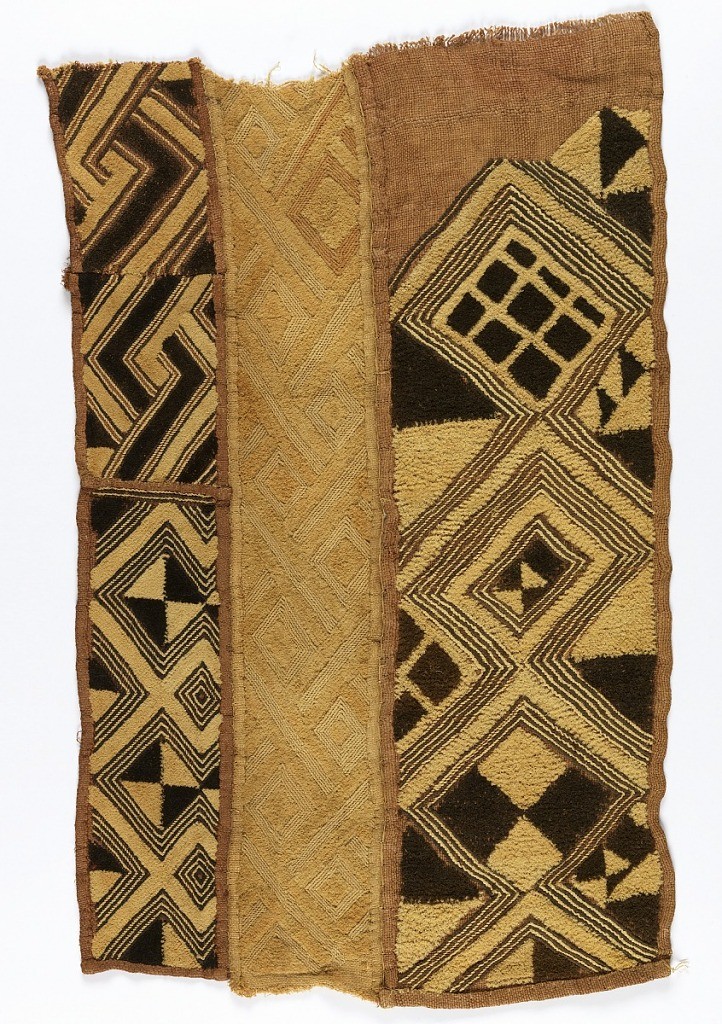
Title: Status cloth
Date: late 19th century
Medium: raffia Technique: plain weave, pieced and embroidered with buttonhole and pile stitches Label: Raffia plain weave, pieced and embroidered with buttonhole and pile stitches
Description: Four pieces of woven raffia seamed together down the long sides with buttonhole stitch to form a rectangular panel. Each piece is patterned with irregular geometric forms in tan and dark brown raffia pile with reddish-brown outlining stitch.